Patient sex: F
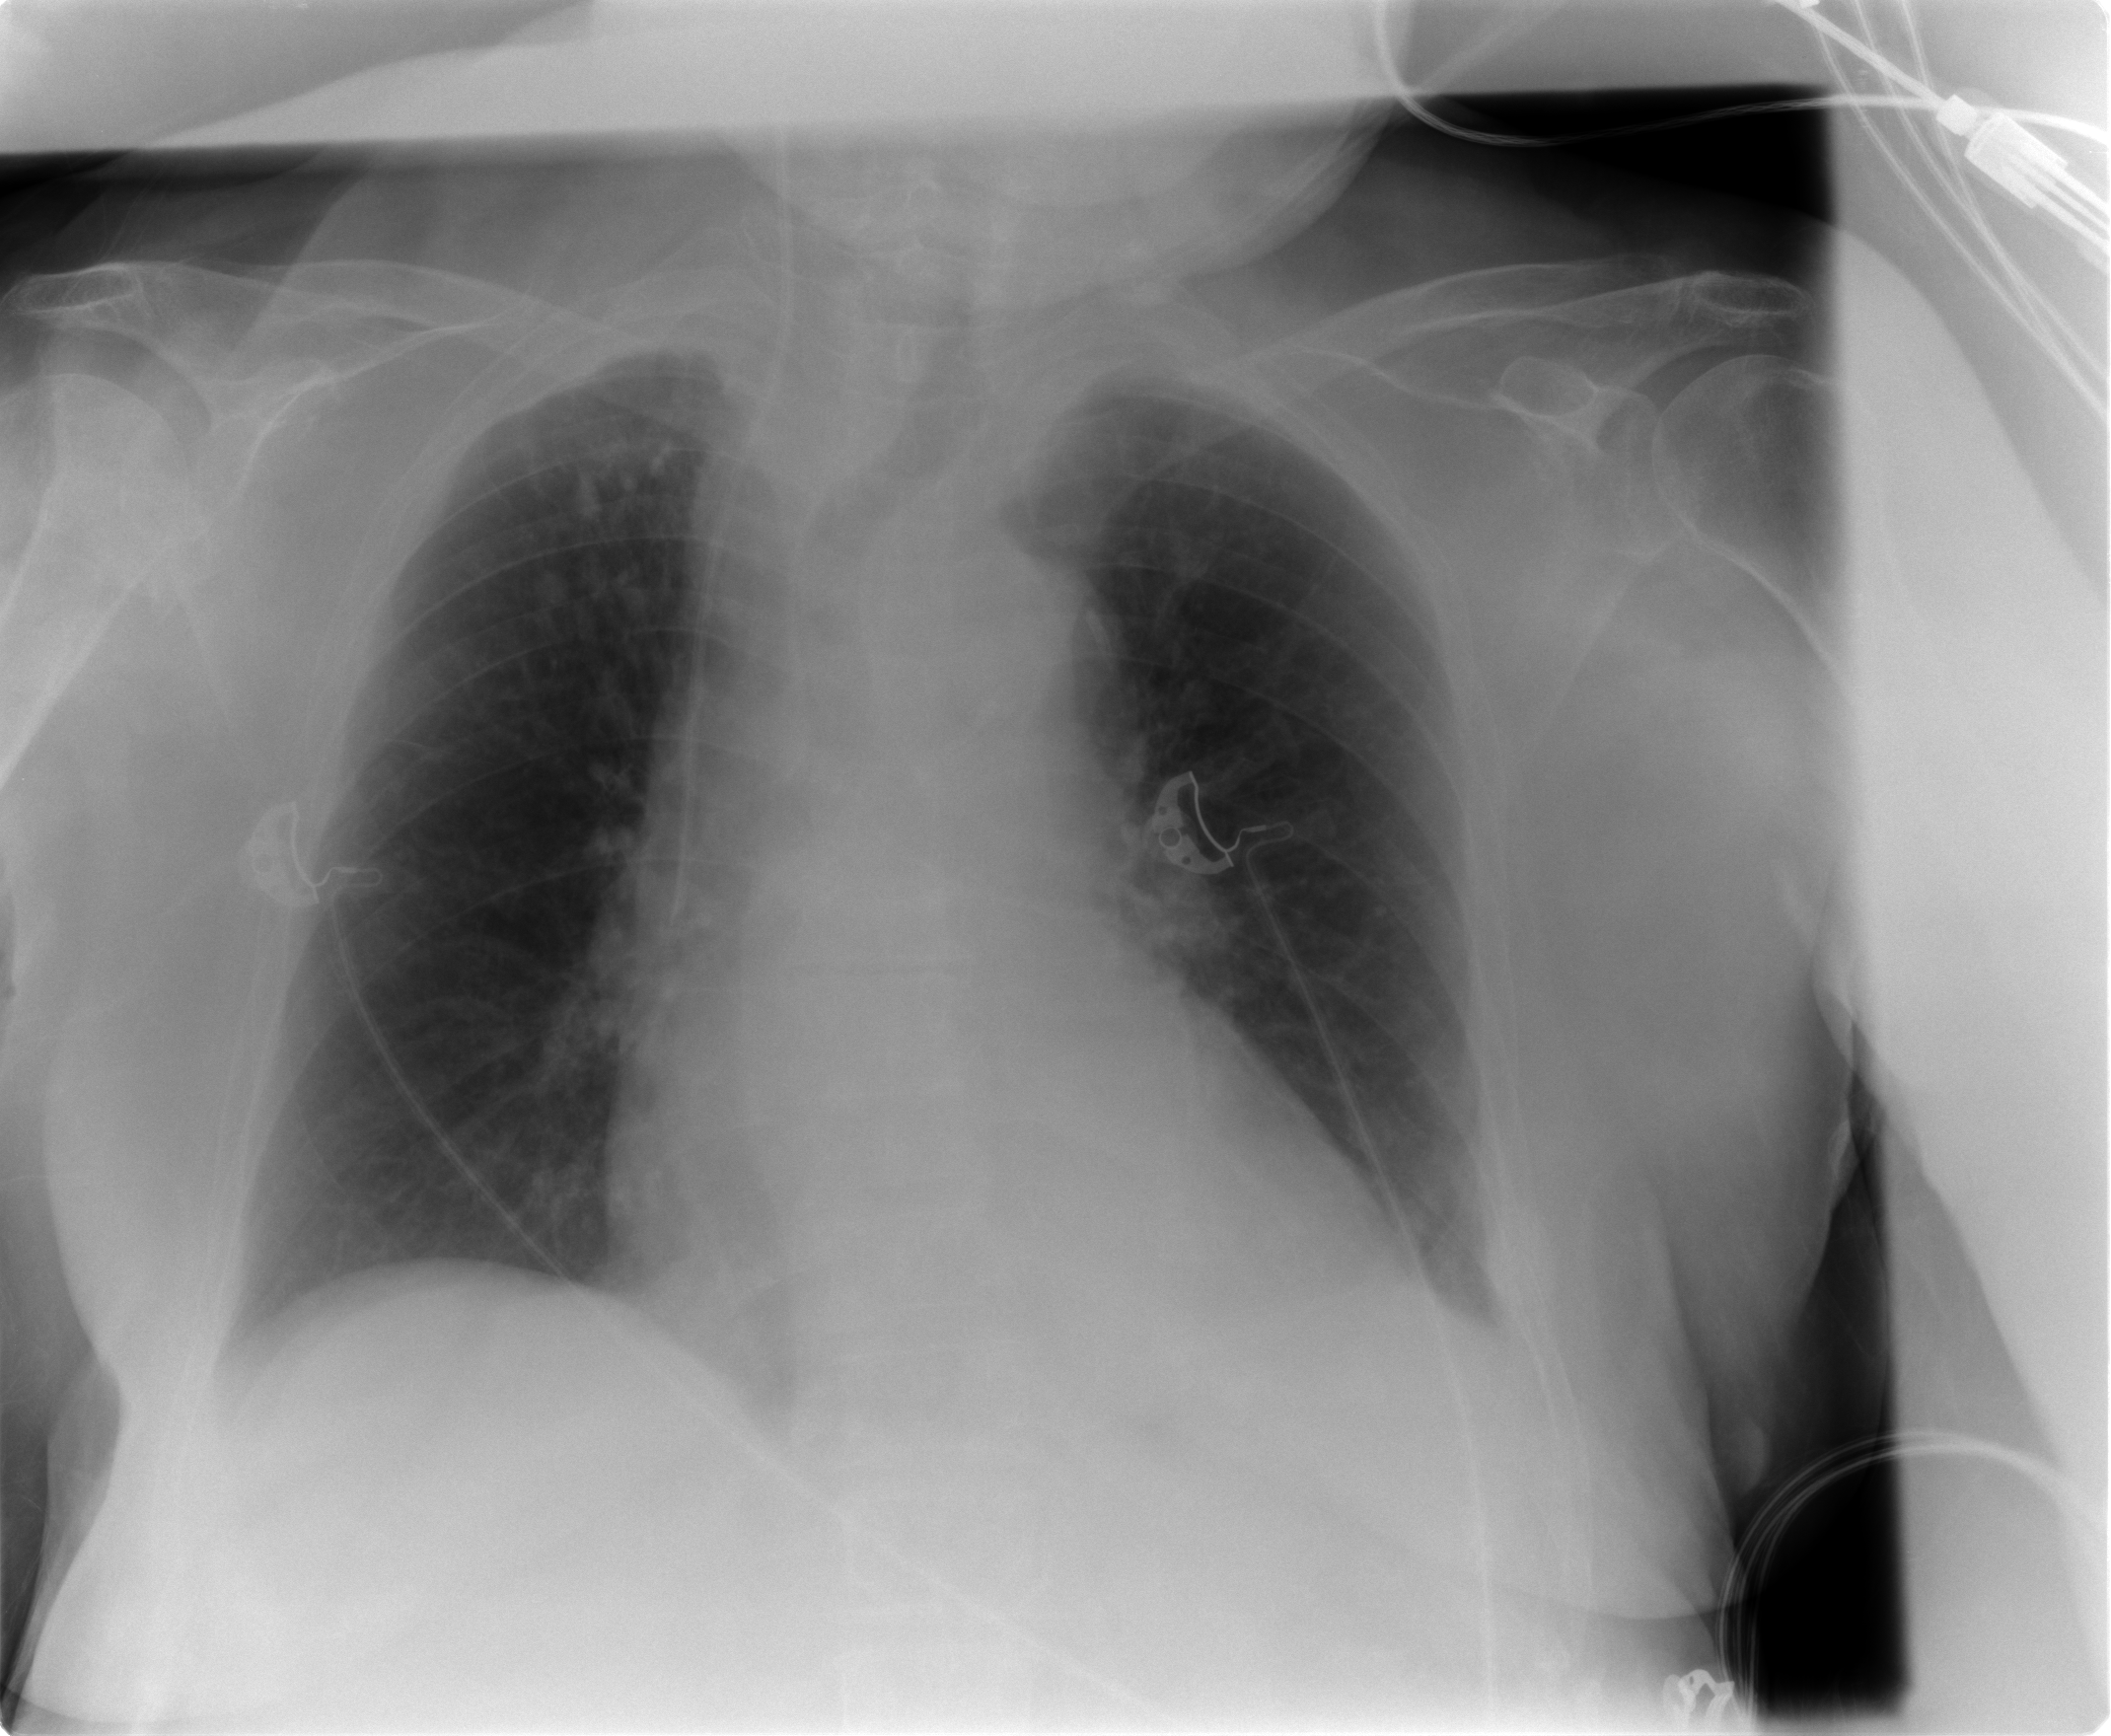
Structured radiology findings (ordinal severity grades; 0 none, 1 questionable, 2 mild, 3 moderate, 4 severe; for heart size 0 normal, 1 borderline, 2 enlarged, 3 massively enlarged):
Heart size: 2
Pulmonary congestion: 2
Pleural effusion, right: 0
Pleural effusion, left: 2
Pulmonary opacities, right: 0
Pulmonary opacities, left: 0
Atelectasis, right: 0
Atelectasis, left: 2